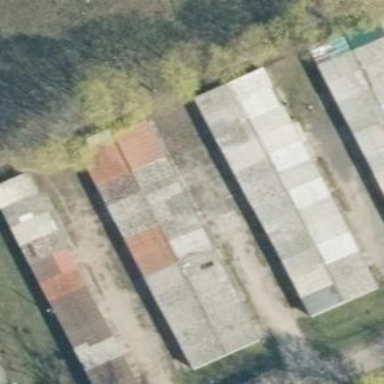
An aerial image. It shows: Group of garages.